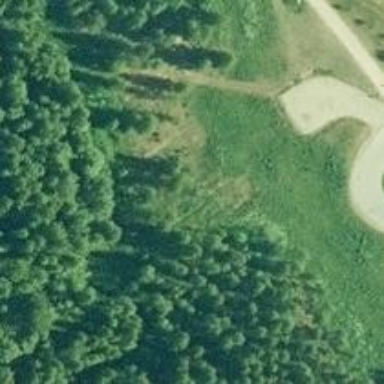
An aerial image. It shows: Path.